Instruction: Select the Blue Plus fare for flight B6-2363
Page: flights
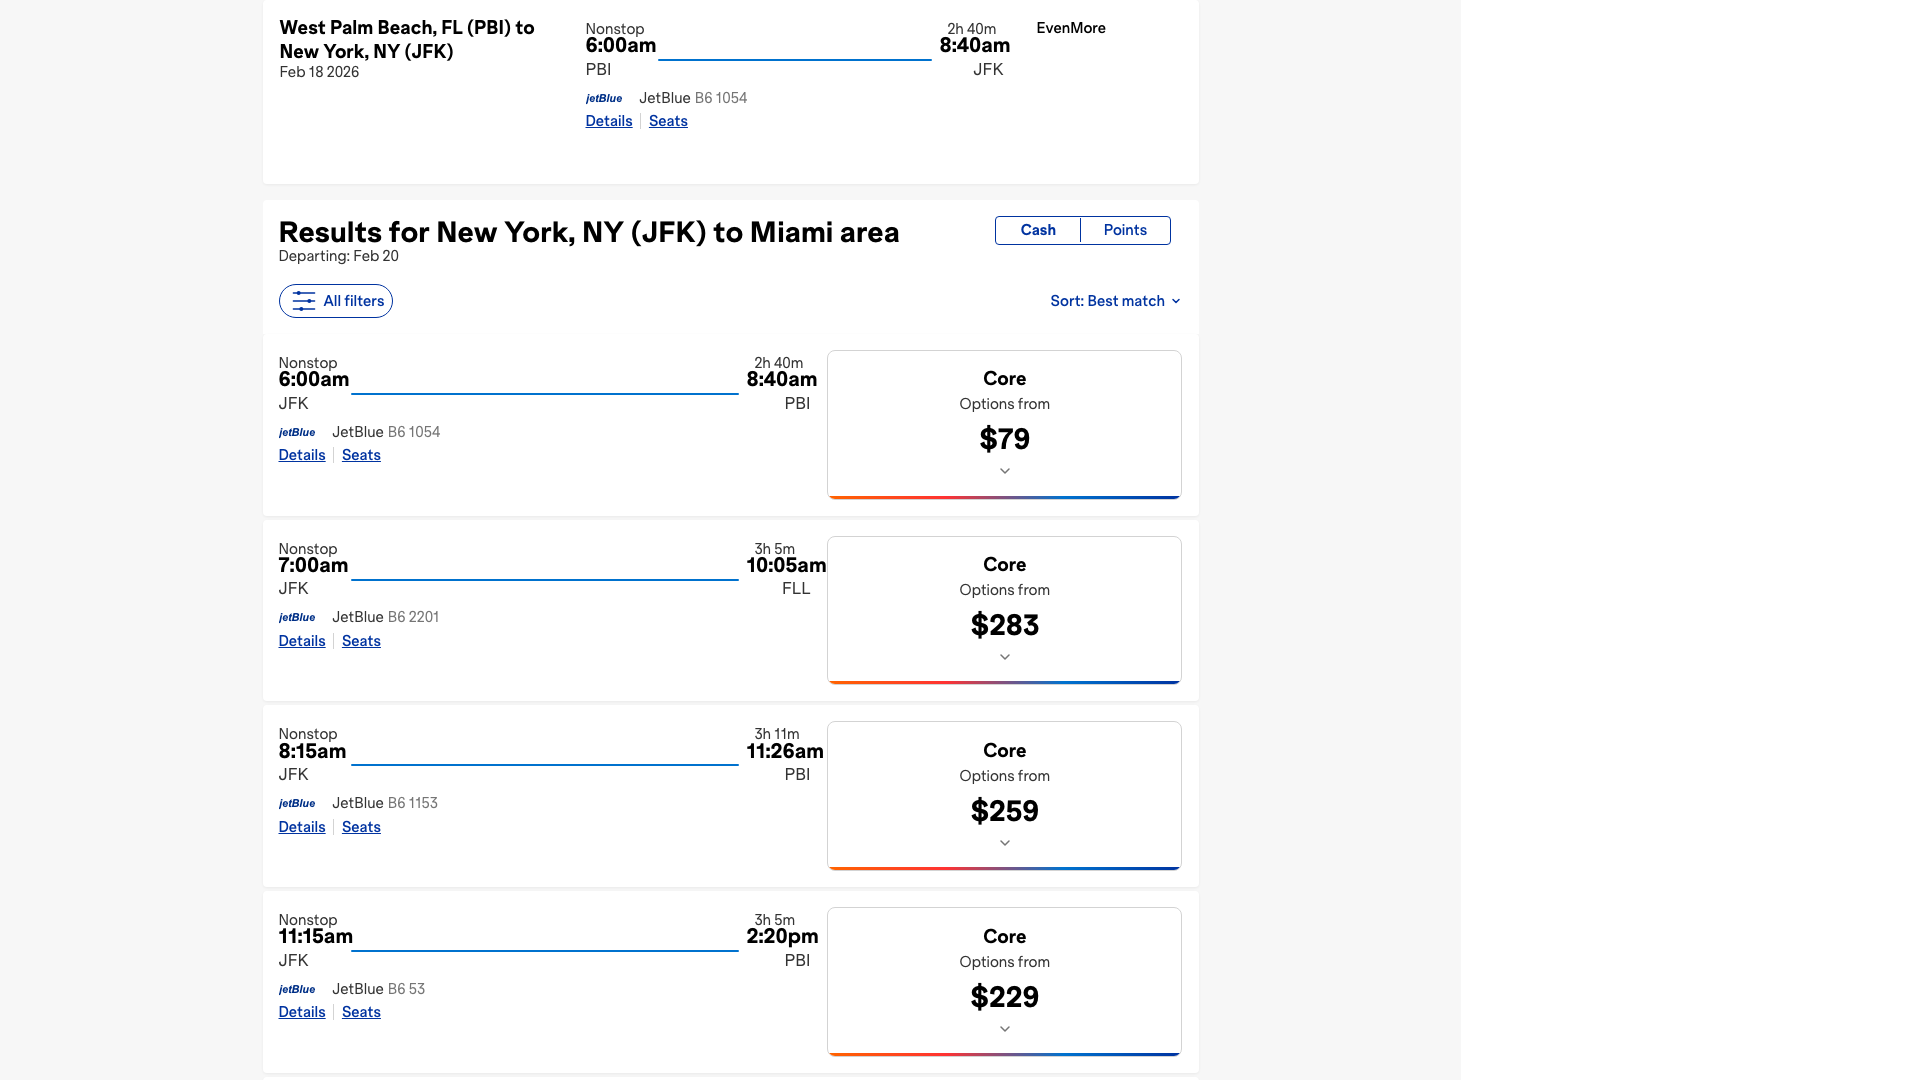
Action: click